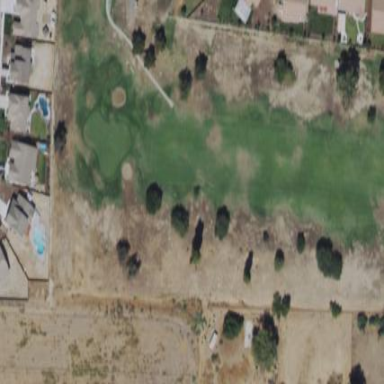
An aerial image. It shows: Rough area on grassy golf course.